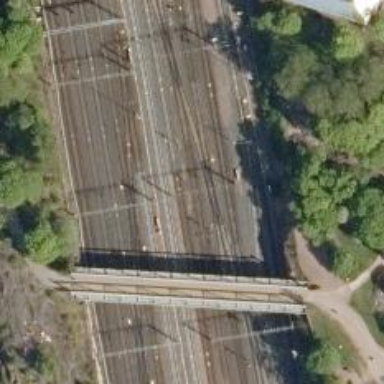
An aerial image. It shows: Continuous rail railway with electrified contact line.